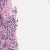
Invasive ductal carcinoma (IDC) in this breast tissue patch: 0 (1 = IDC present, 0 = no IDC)